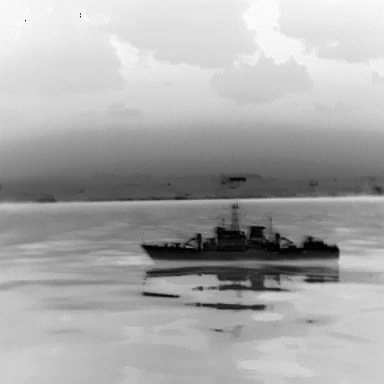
There is a warship in the infrared image.